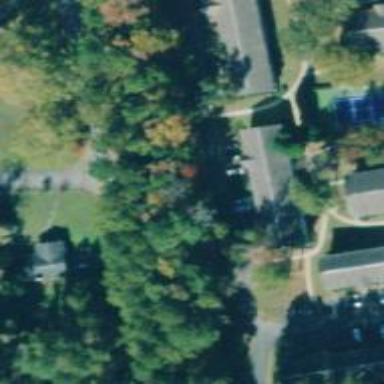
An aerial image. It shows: Residential road.